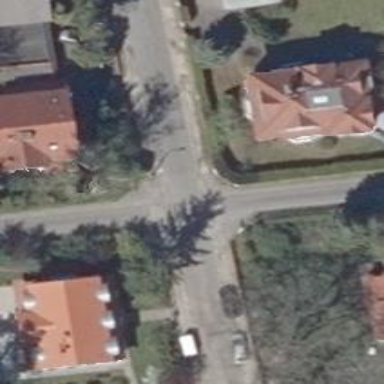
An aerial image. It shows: Asphalt road in living street.